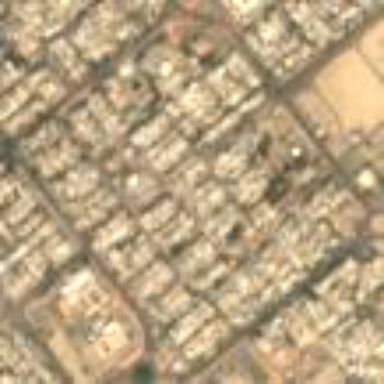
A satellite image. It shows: Residential area within neighborhood.